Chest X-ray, PA view. Patient: 49 years old, sex M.
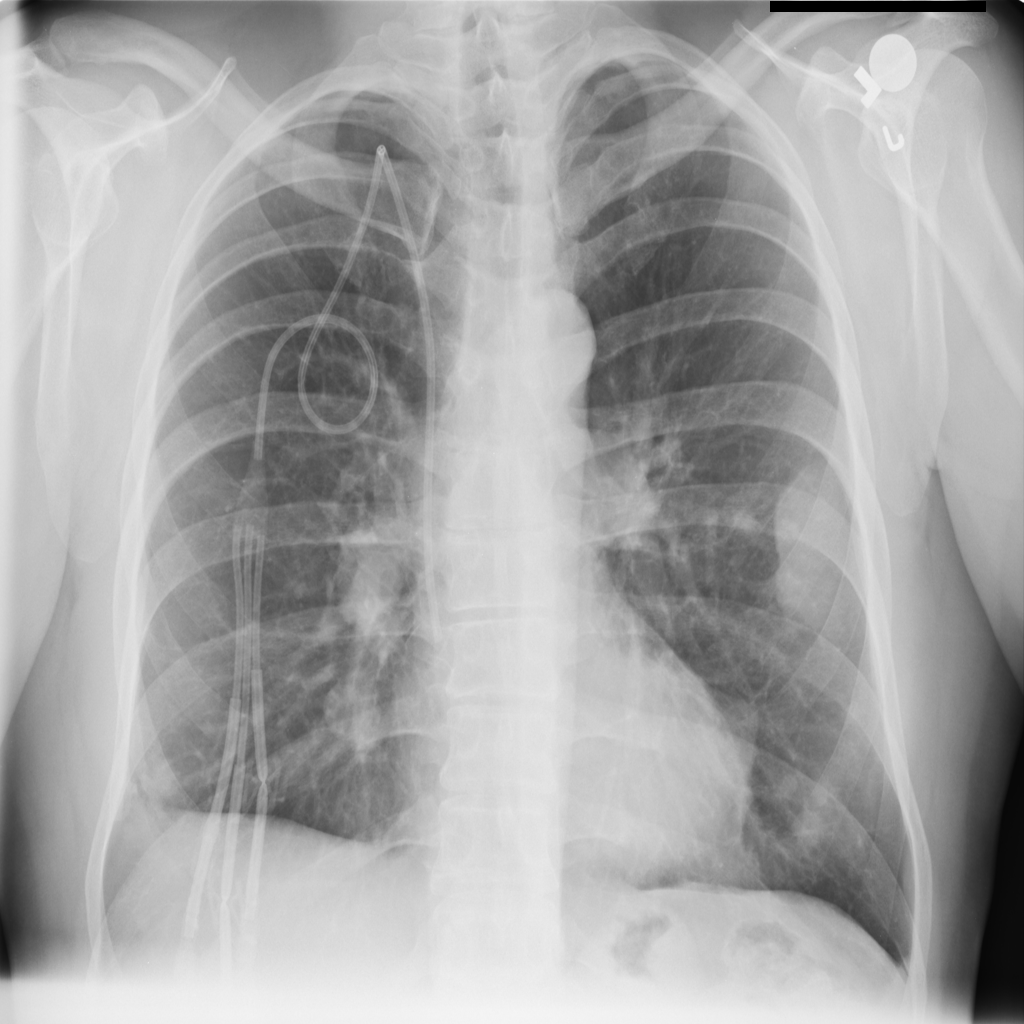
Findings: Mass